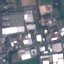
Land use / land cover: Industrial